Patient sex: M
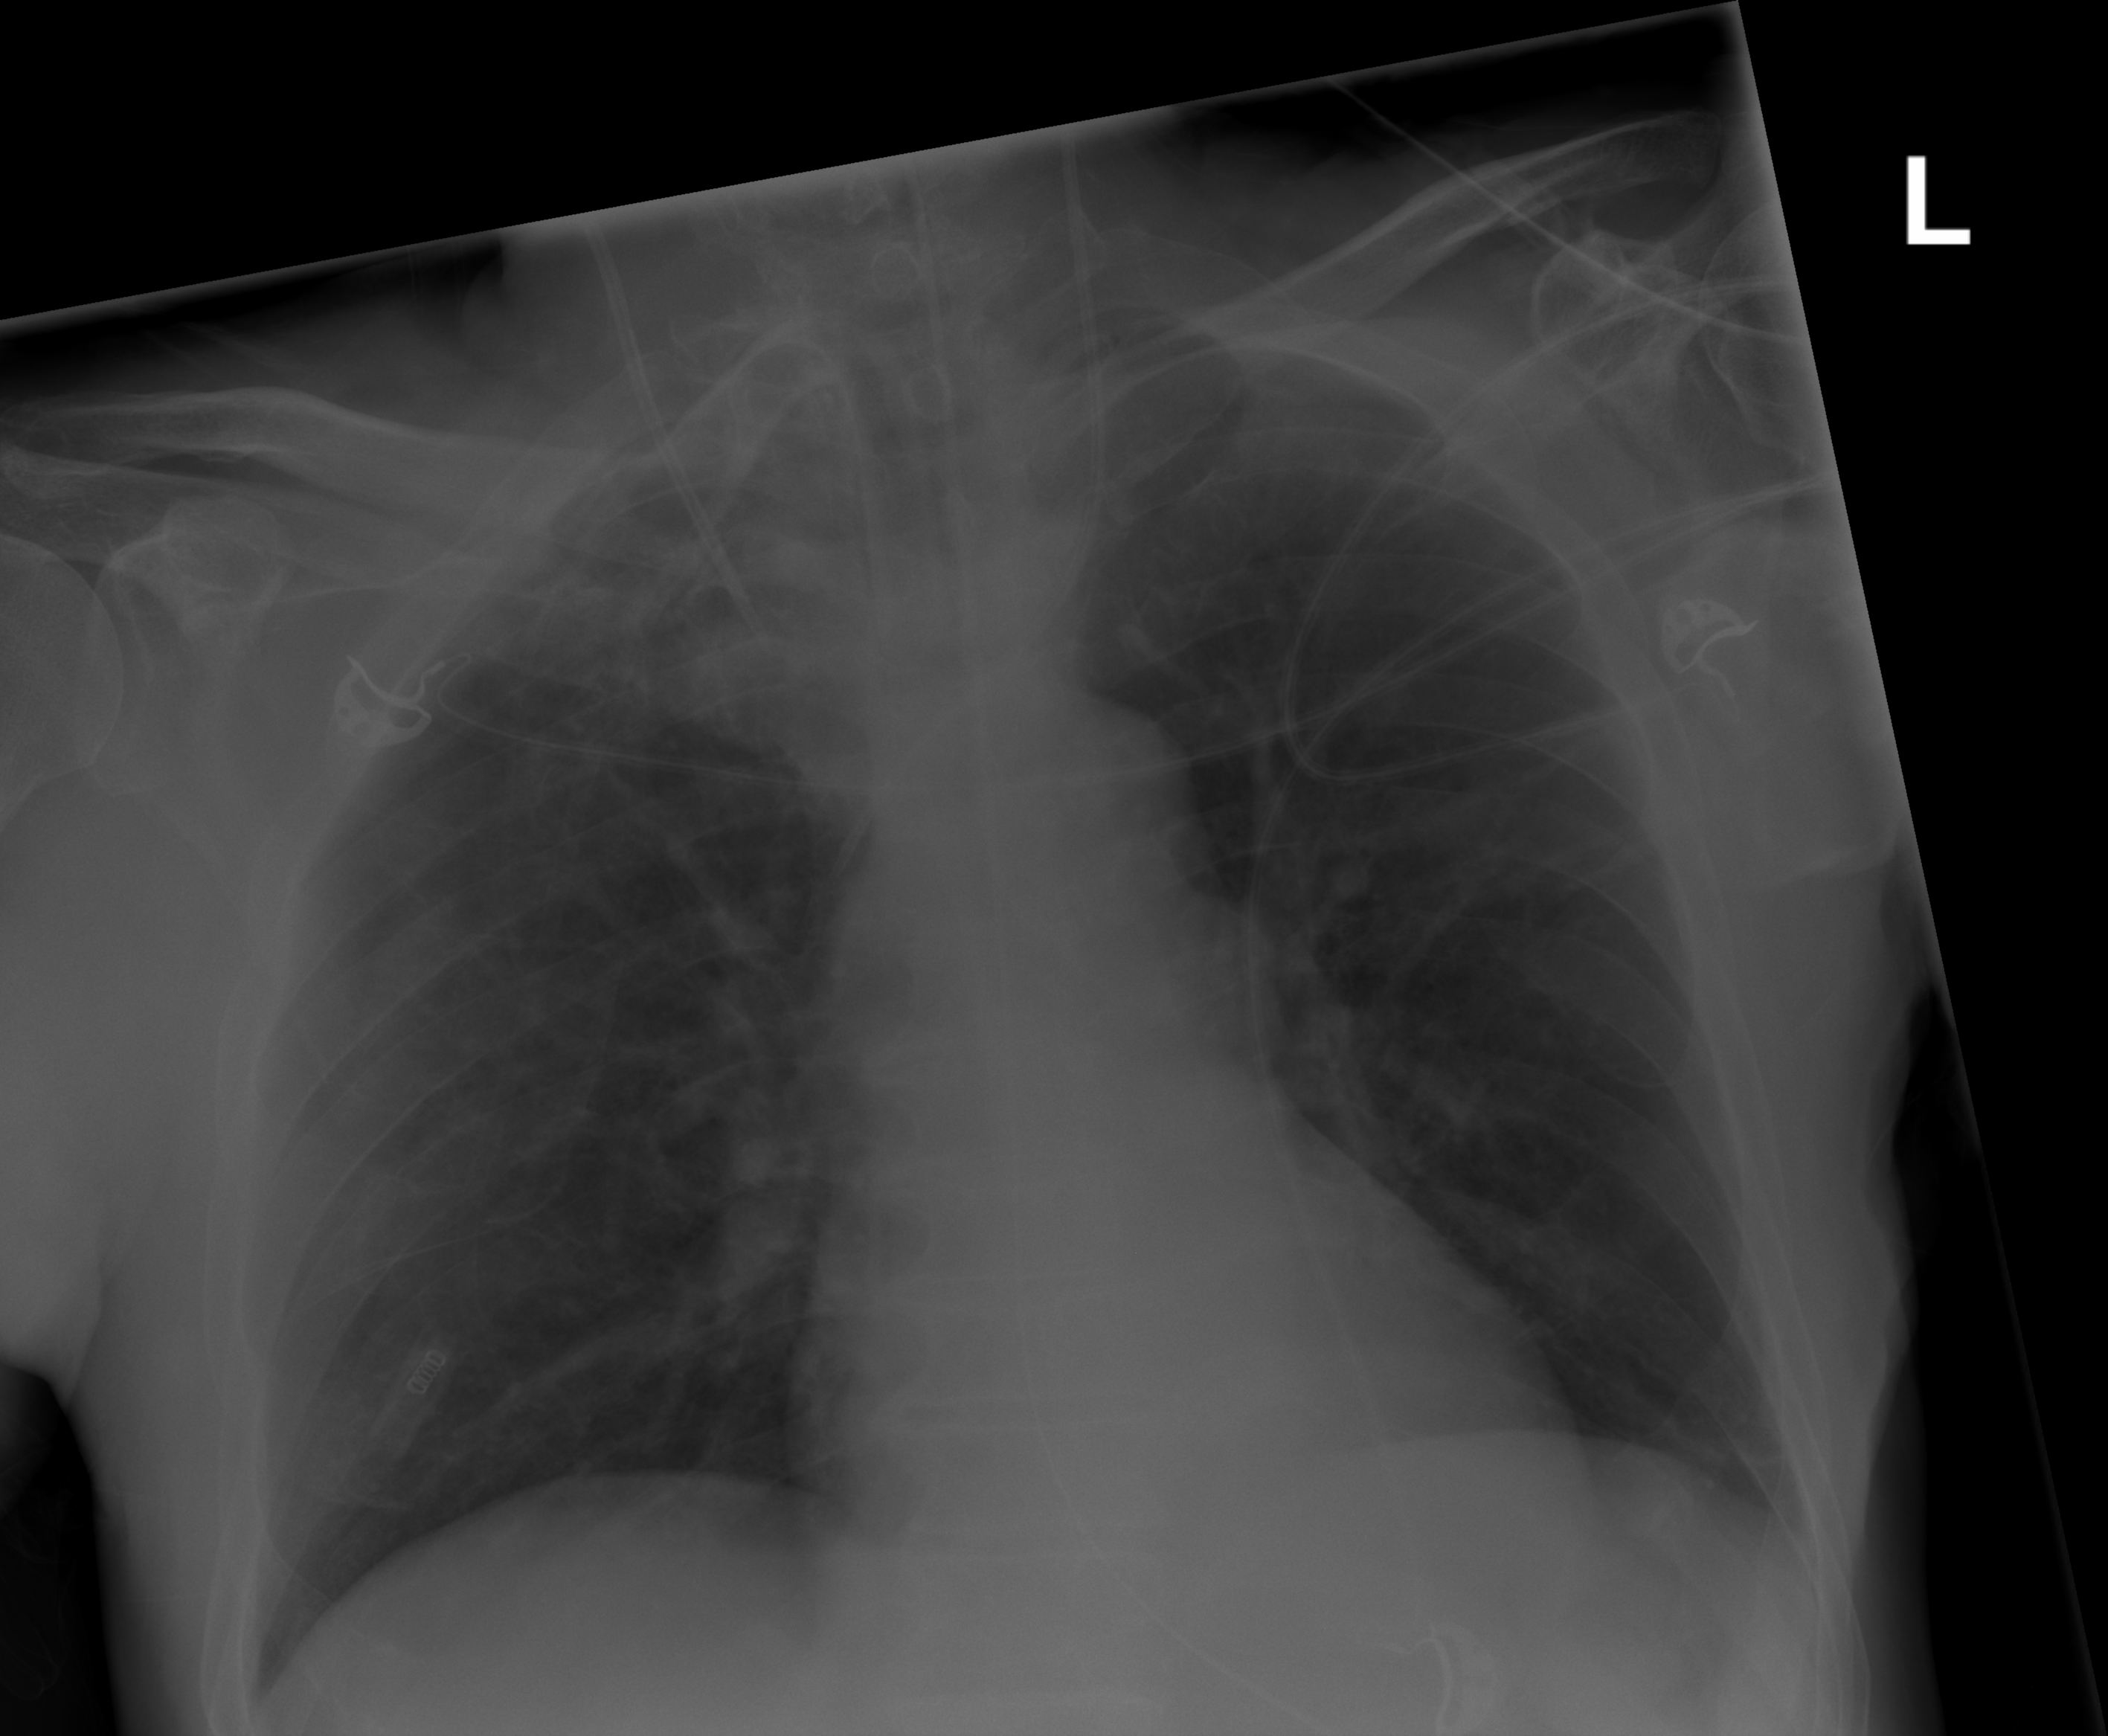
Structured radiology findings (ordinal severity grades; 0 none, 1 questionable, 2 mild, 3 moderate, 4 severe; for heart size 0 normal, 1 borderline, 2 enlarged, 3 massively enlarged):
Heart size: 0
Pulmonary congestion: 0
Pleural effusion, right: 0
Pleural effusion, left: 0
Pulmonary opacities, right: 0
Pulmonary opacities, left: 0
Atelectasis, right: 2
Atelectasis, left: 0